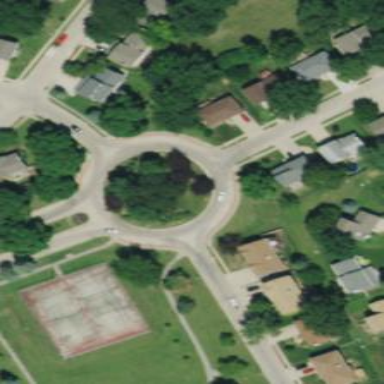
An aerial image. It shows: Paved residential road leading to roundabout.